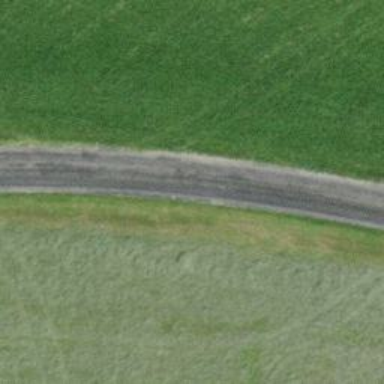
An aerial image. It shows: Unclassified road.